Question: I need to convert string in the edittext to bitmap, but i am not getting the string but instead i am getting this (see the image)
my code is as follows
'''
Canvas c=new Canvas();
MainActivity.editText.setCursorVisible(false);
MainActivity.editText.buildDrawingCache();
Bitmap bmp = Bitmap.createBitmap(MainActivity.editText.getDrawingCache());
System.out.println("string is "+MainActivity.editText.getText().toString());
File f =new File(Environment.getExternalStorageDirectory().getAbsolutePath()+"/Photo Text");
if(!f.exists())
{
f.mkdirs();
}
f = new File(f.getAbsolutePath(),
String.valueOf(System.currentTimeMillis()) +"phototext.jpg");
if(!f.exists())
{
try {
f.createNewFile();
} catch (IOException e) {
// TODO Auto-generated catch block
e.printStackTrace();
}
}
try {
bmp.compress(Bitmap.CompressFormat.JPEG, 100, new FileOutputStream(f));
} catch (FileNotFoundException e) {
// TODO Auto-generated catch block
e.printStackTrace();
}
c.drawBitmap(bmp,0,0, mPaint);
'''
Please suggest me. I need the string from the edittext as a bitmap.
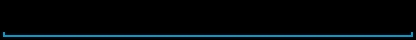
Answer: Why not get the text of the 'ExitText' and then draw it on 'Canvas' with 'drawText()'?
'''
String text = editText.getText().toString();
canvas.drawText(text, 0, 0, paint);
'''
and set the canvas height and width depending of text height and length.